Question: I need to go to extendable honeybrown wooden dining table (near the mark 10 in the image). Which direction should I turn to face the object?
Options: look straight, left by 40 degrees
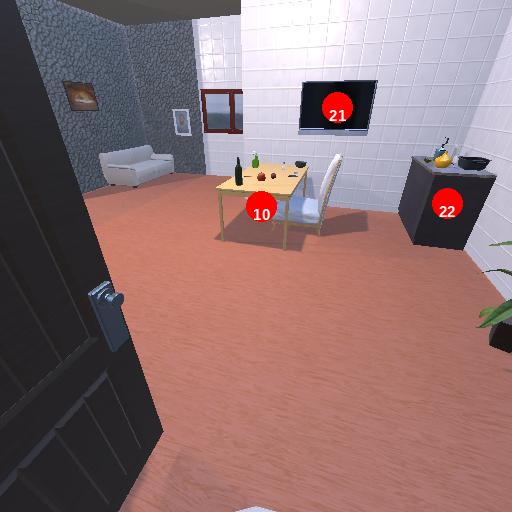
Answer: look straight